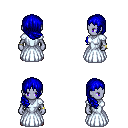
a pixel art fantasy rpg character, female body template, dark elf, purple skin, underdress, white pants, blue right-swept hairstyle, bracelets, brown shoes, four views (front, back, left, right), 2x2 character sprite sheet, small pixel art, hard edges, no anti-aliasing